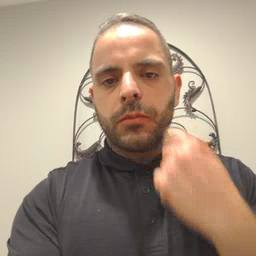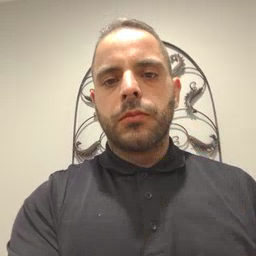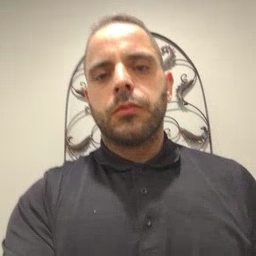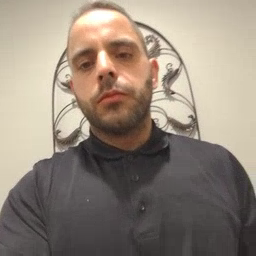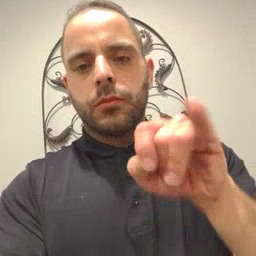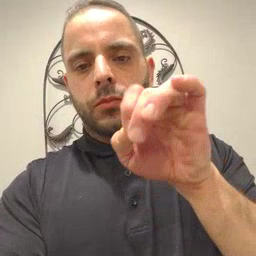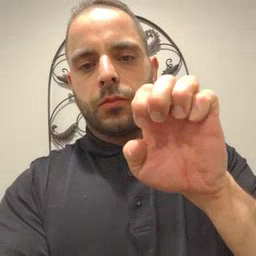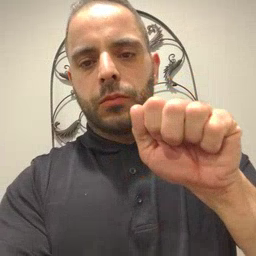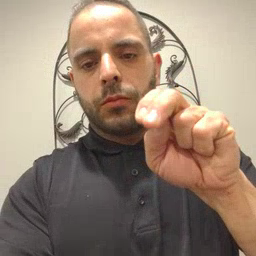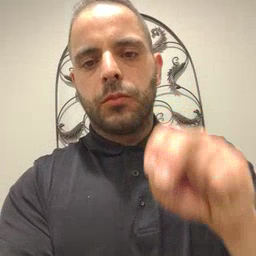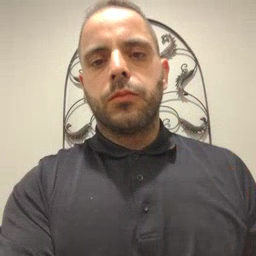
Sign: jeans